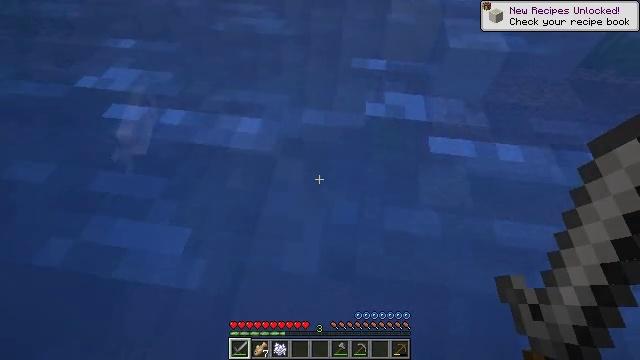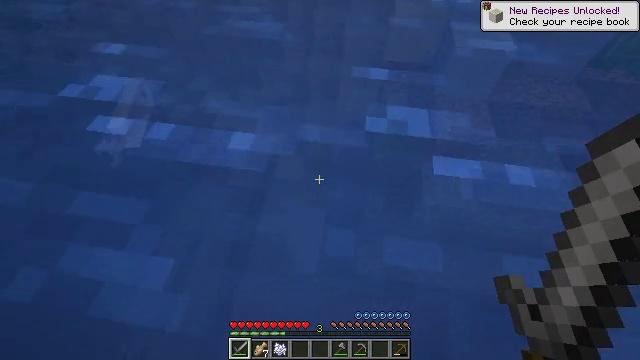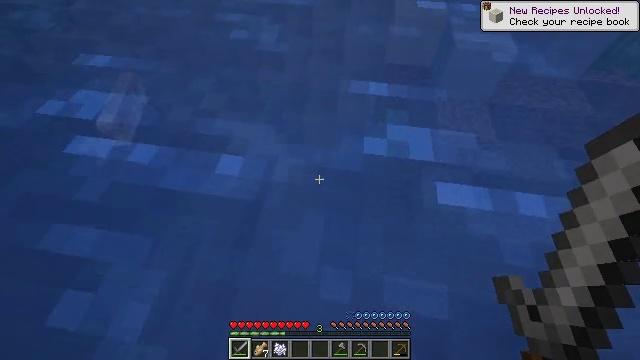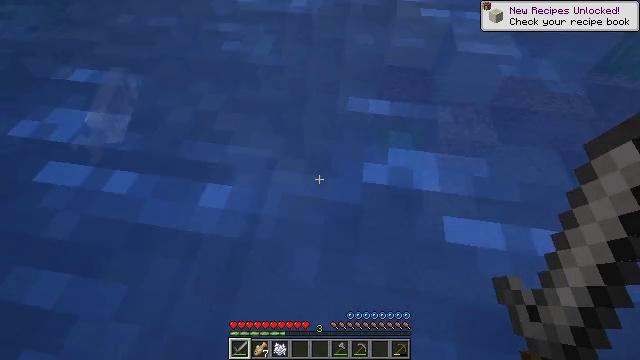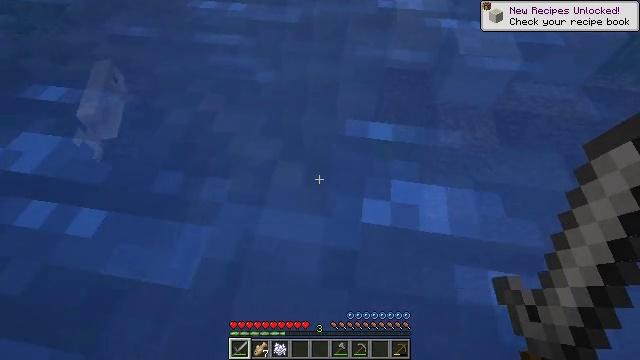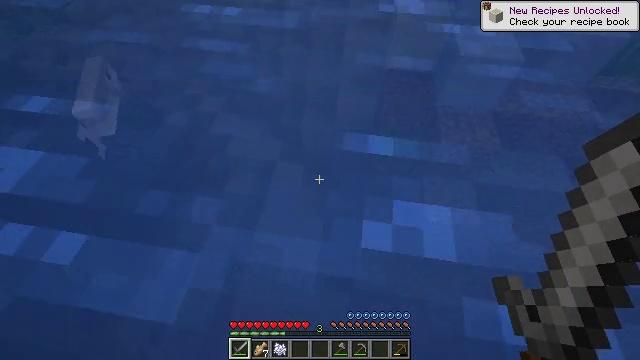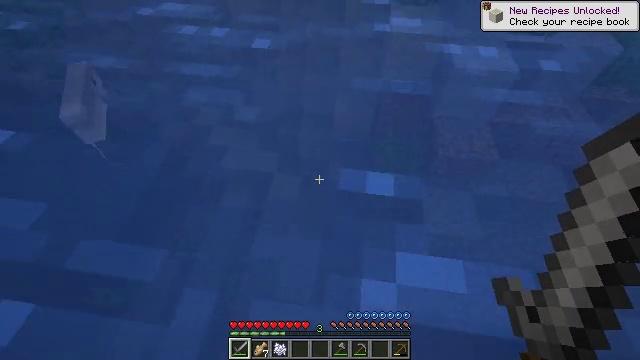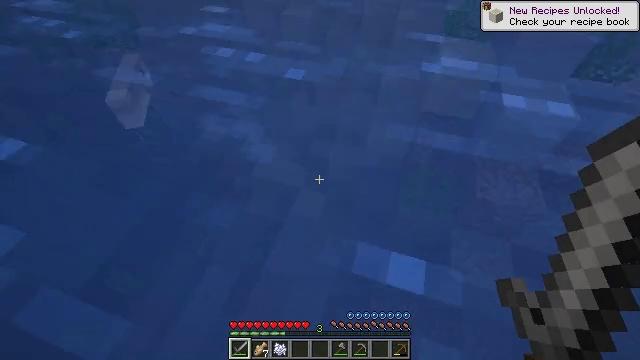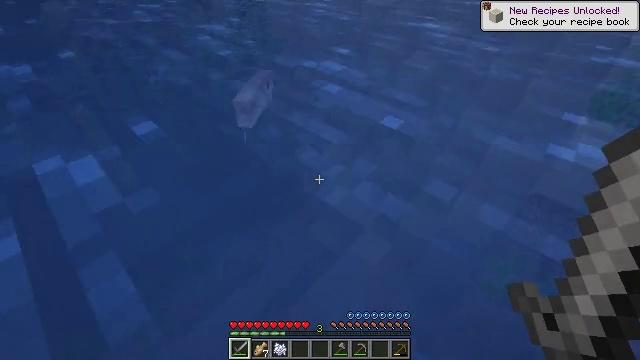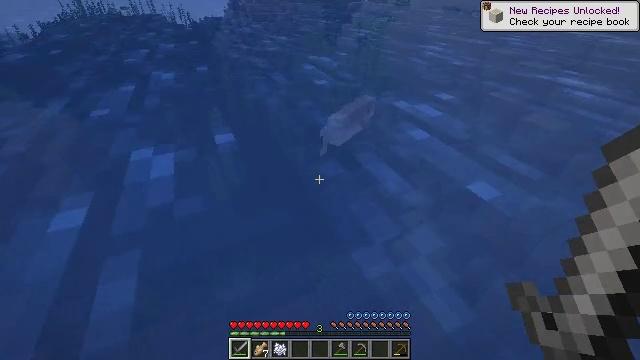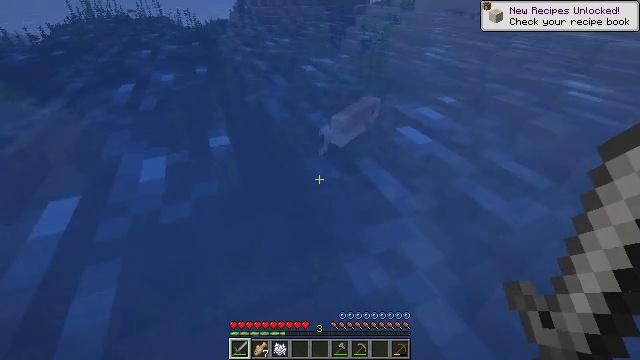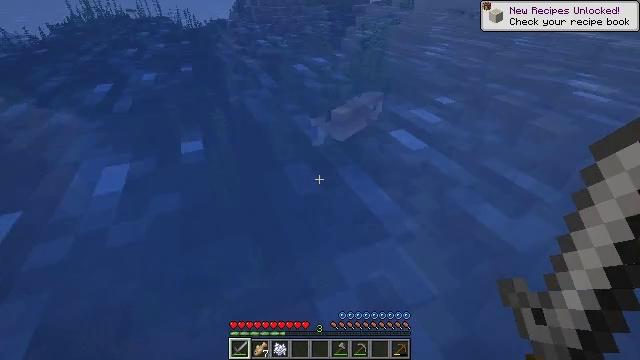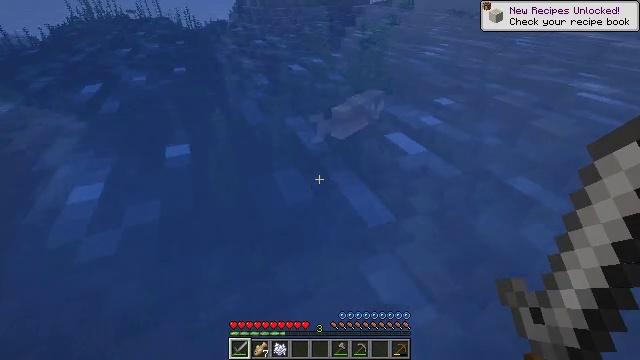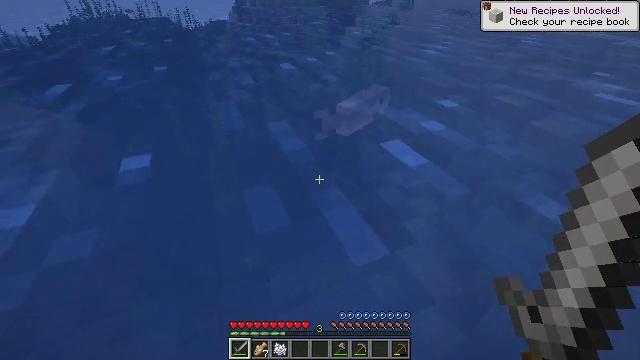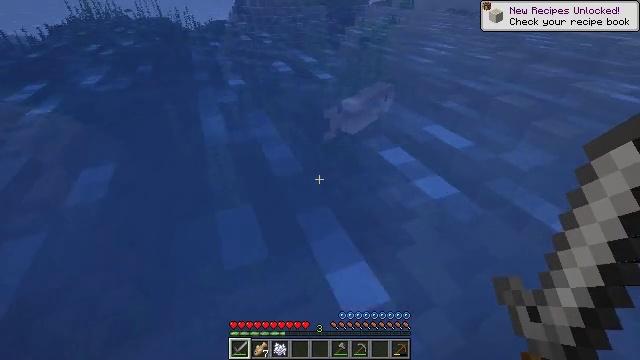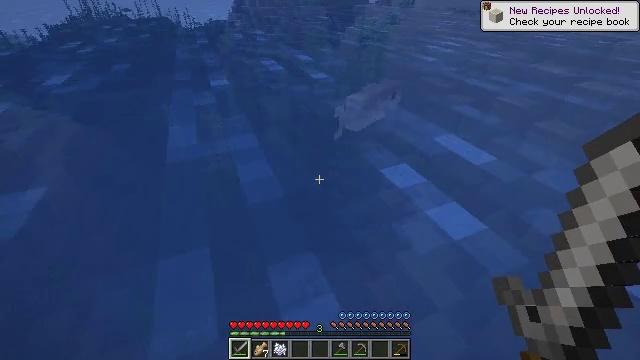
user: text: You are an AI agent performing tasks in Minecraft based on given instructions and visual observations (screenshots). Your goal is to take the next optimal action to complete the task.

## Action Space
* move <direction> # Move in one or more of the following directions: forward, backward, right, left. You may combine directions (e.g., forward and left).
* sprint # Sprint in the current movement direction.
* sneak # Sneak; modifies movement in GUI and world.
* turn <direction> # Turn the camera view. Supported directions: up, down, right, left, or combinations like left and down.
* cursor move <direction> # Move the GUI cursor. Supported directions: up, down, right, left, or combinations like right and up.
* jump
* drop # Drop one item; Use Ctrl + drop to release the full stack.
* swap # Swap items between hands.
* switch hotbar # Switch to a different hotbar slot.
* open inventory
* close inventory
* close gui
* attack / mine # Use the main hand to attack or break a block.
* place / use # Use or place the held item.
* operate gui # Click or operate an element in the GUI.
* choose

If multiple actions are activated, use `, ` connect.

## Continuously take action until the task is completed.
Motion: motion action
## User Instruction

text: Kill mobs in water.
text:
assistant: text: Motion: move forward
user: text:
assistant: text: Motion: move forward
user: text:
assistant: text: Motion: move forward
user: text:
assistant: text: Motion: move forward
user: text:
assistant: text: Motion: move forward
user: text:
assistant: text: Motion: move forward, turn up
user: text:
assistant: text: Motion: move forward, turn left and up
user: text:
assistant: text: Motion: move forward, turn left and up
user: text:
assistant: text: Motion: move forward, turn left and up
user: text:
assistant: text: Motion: move forward
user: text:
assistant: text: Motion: move forward
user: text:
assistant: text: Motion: move forward
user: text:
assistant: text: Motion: move forward
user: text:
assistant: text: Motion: move forward
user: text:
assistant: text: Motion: move forward
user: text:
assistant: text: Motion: move forward
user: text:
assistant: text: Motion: move forward, turn right and up
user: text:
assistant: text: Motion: move forward, turn right and up
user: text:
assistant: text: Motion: move forward, turn right and up
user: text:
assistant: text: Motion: move forward, turn right
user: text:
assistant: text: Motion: move forward, turn right and up
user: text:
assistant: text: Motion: move forward, turn right and up
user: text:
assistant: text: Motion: move forward, turn right
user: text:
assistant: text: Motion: move forward
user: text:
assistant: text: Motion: move forward
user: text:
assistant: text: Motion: move forward, turn left
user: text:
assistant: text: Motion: move forward, turn left and up
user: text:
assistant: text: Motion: move forward, turn left
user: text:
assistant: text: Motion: move forward, turn left
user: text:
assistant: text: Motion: move forward, turn left